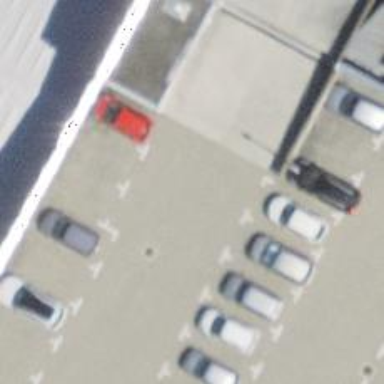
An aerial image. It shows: Carports used as parking spaces.